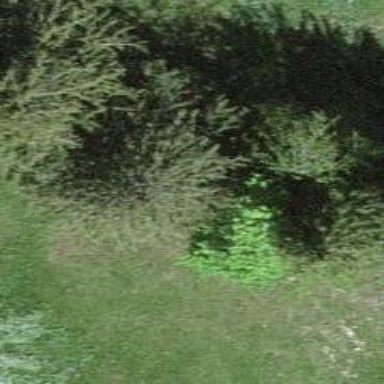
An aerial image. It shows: Row of trees in natural setting.